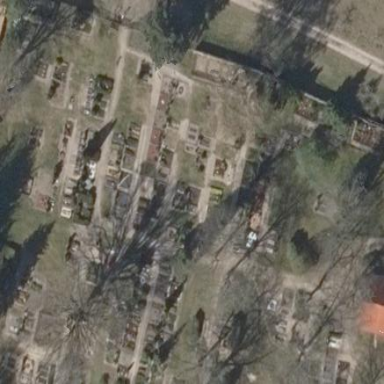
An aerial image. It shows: Cemetery.